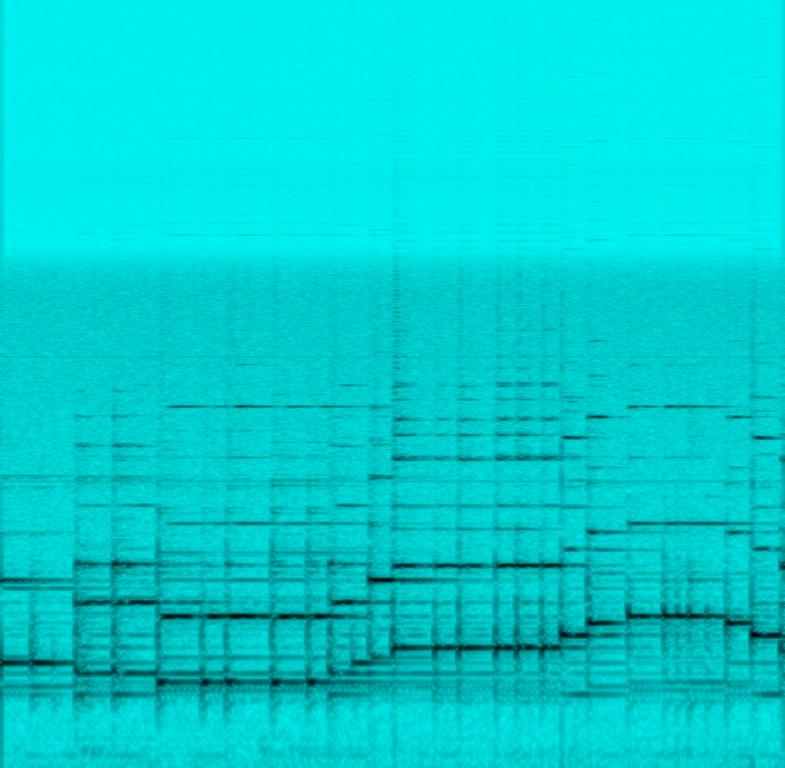
someone is playing a high pitched melody on a steel drum. The file is of poor audio-quality.